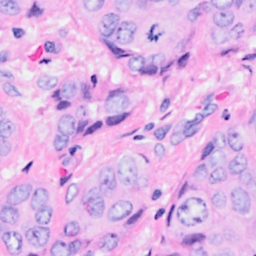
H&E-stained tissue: Breast